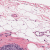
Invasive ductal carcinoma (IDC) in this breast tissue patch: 0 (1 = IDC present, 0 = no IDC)